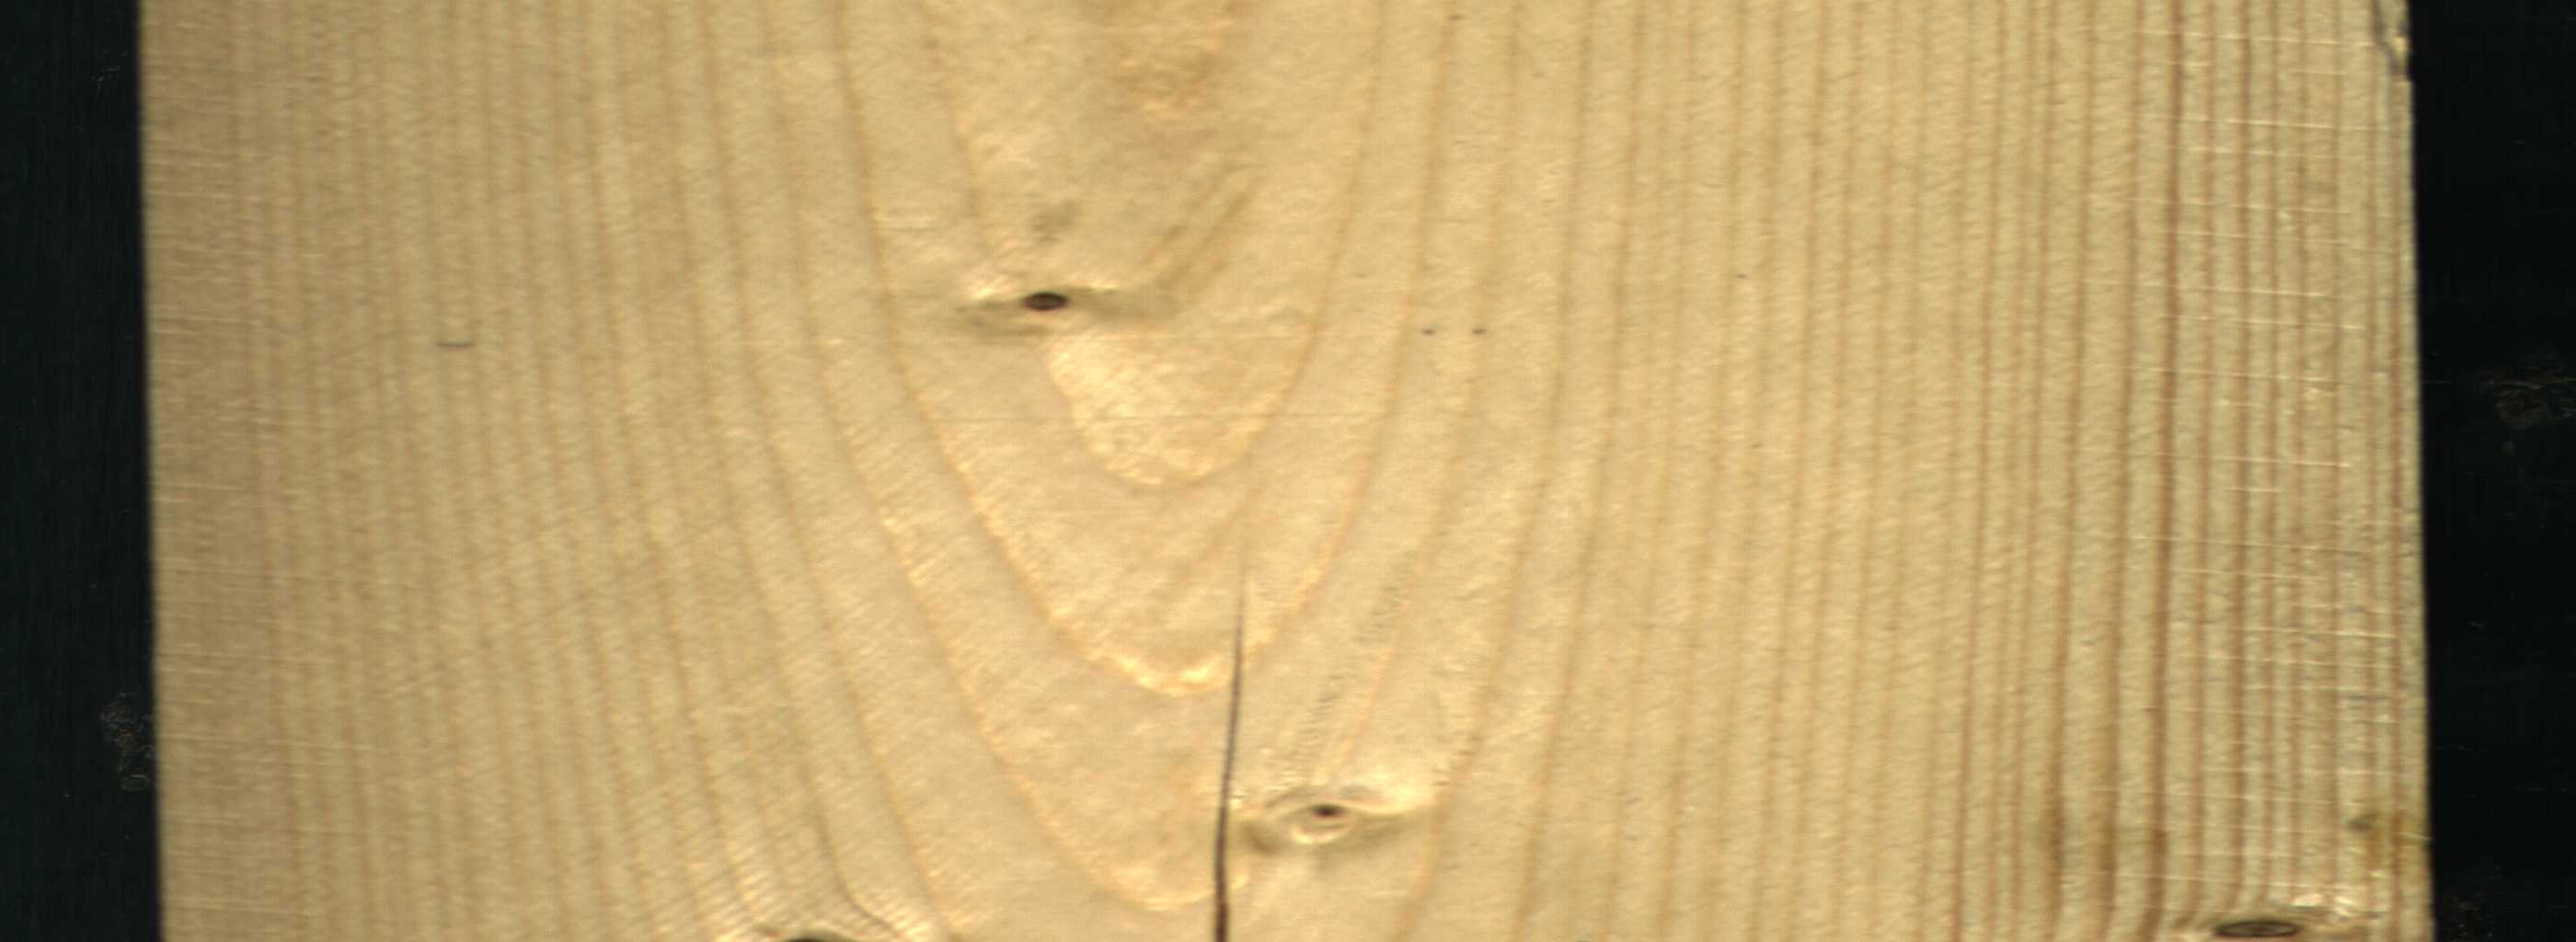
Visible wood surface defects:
Crack
Dead_Knot
Live_Knot
Live_Knot